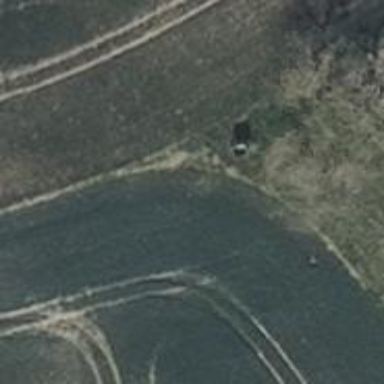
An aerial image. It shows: Hunting stand.